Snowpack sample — Buffalo Mountain, Silverthorne, Colorado, USA (2/22/26, 2:02 PM MST)
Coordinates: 39.622, -106.113
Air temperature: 33 °F
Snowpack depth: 63 cm
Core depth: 50 cm
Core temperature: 26.6 °F
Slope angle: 11°, slope face: 116°
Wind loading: low
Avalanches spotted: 0
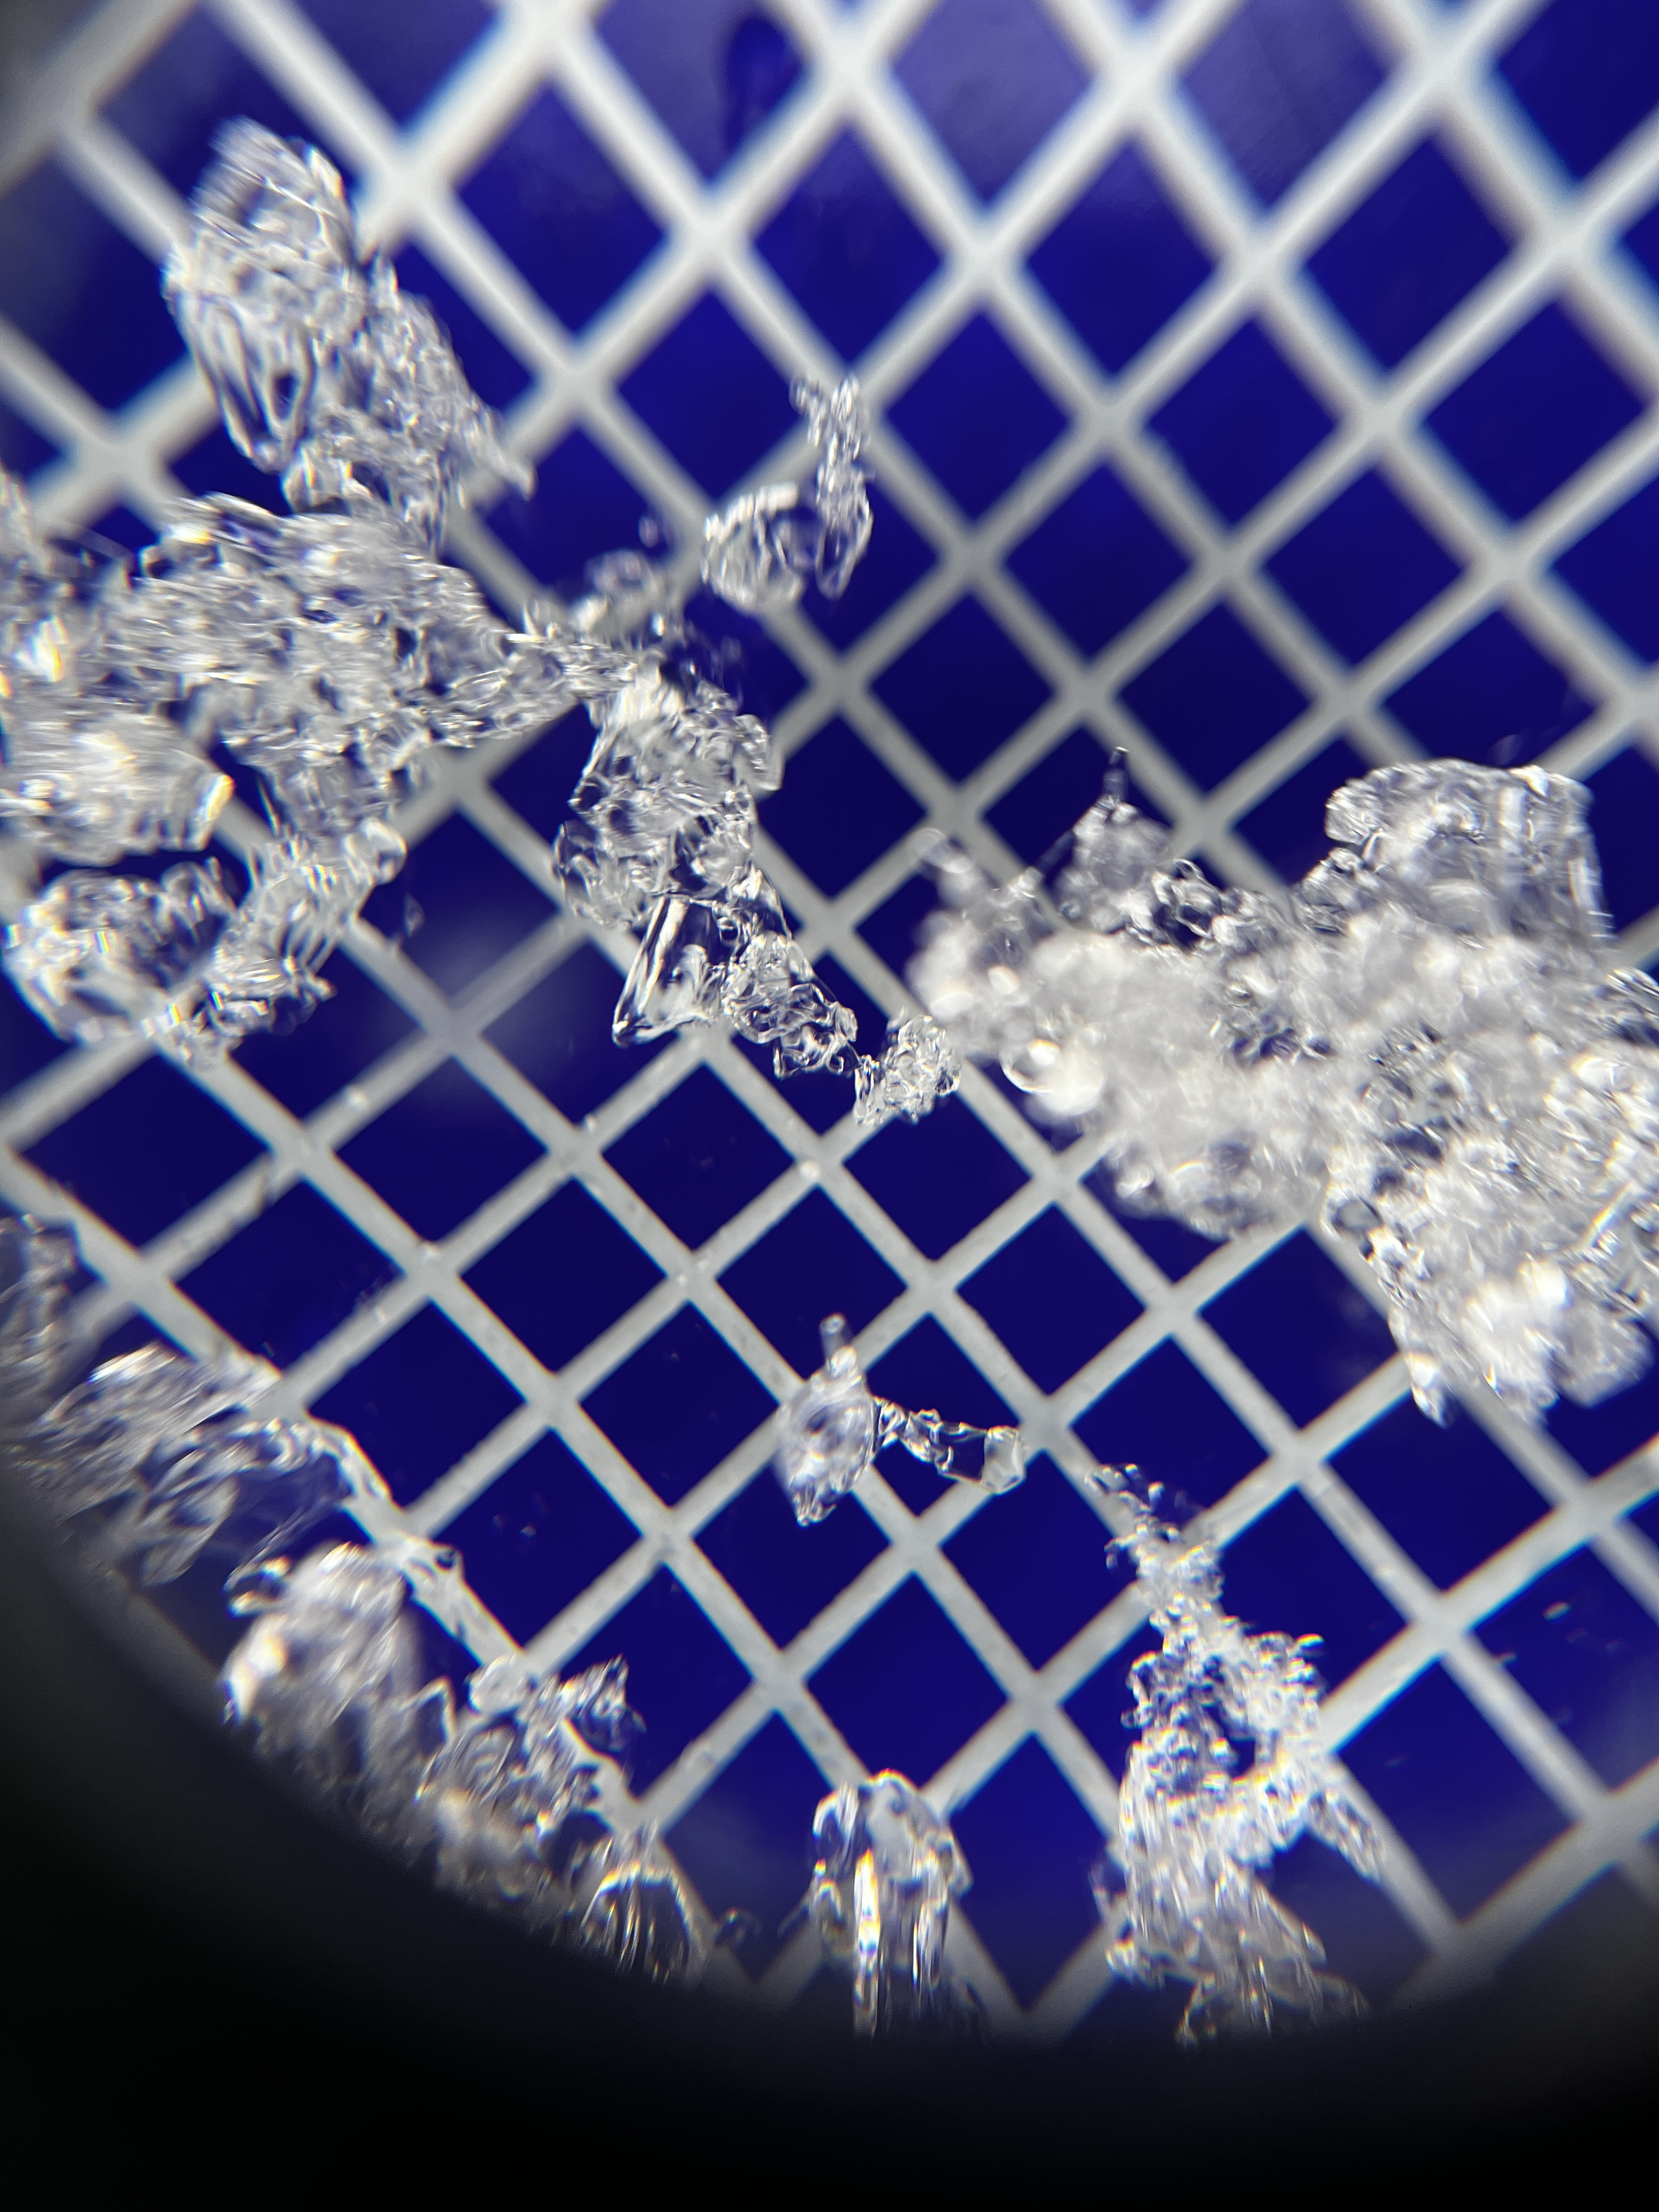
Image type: magnified_profile
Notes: In a firebreak similar to site 1, minimal wind loading with no spotted avalanches (not many faces in view though)